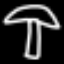
Label: mushroom